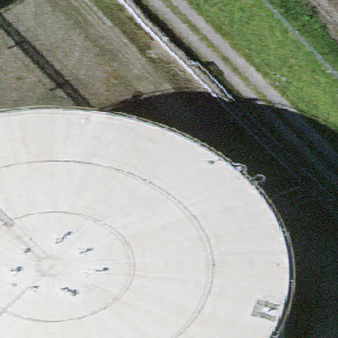
Label: other